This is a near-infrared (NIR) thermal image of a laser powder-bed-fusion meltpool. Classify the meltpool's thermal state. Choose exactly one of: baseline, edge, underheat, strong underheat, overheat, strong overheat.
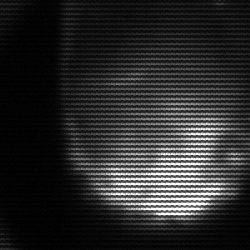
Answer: edge